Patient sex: M
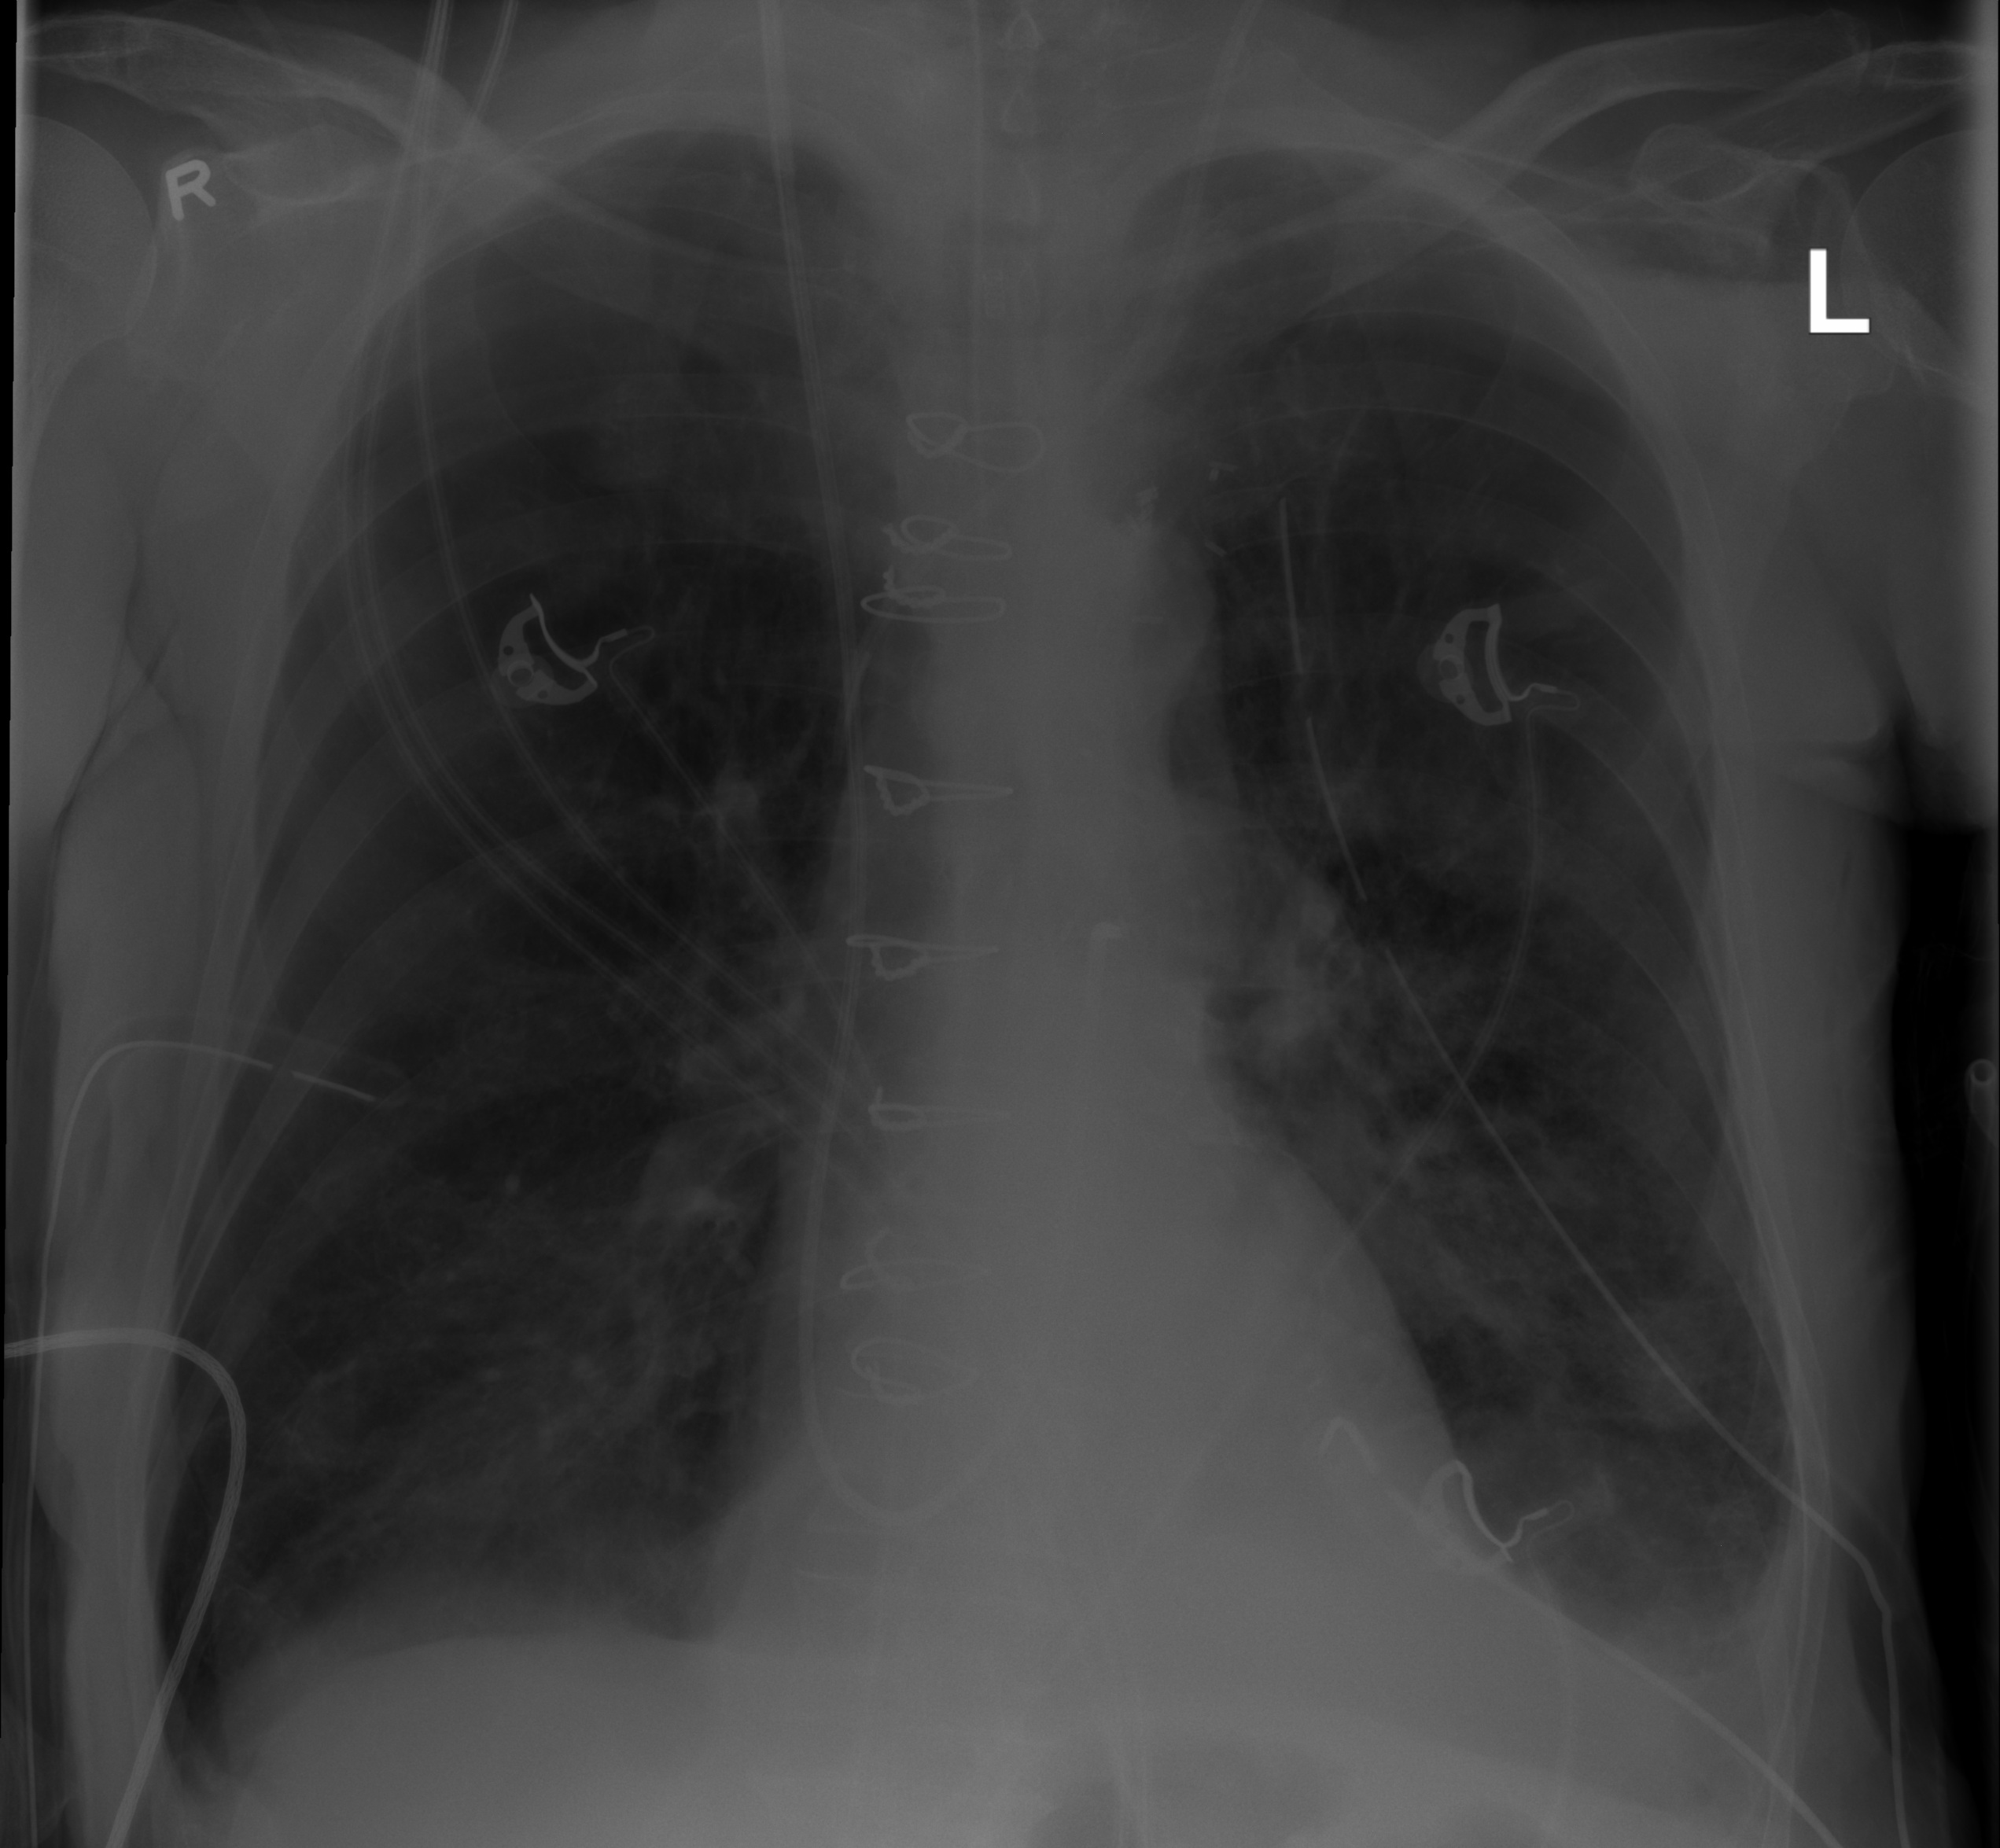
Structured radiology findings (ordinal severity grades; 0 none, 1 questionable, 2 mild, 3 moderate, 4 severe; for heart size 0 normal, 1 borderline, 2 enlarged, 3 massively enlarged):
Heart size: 0
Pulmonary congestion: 0
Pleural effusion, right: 0
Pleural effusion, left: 1
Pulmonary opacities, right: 0
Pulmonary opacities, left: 1
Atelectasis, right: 1
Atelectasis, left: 2